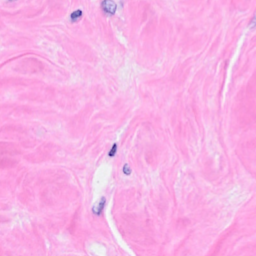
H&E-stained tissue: Breast